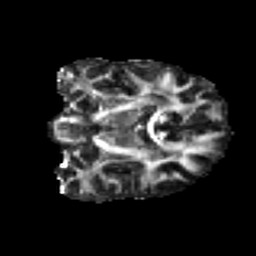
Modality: FA
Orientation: coronal
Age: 51
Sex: female
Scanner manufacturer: ge
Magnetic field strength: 3 T
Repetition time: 7.8 s
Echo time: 0.0606 s